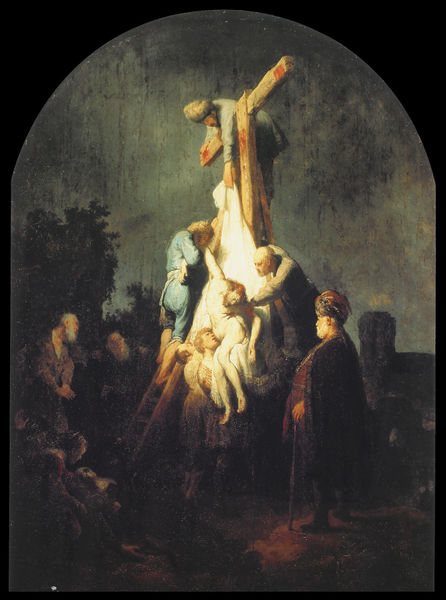
Titel: Die Kreuzabnahme
Künstler: Harmensz van Rijn Rembrandt
Institution: München, Alte Pinakothek
Schlagwörter: dunkel, himmel, körper, weiß, wolken, bäume, landschaft, frau, licht, männer, nacht, gebäude, tuch, leiche, rembrandt, trauer, turm, bogen, gehstock, leiter, blut, kreuz, römer, christus, jesus, kreuzabnahme, kreuzigung, leichentuch, jerusalem, turban, joseph, abnahme, golgatha, josef von arimathea, beweinung christi, dicker, dämmer, jesus+, abnahme christi